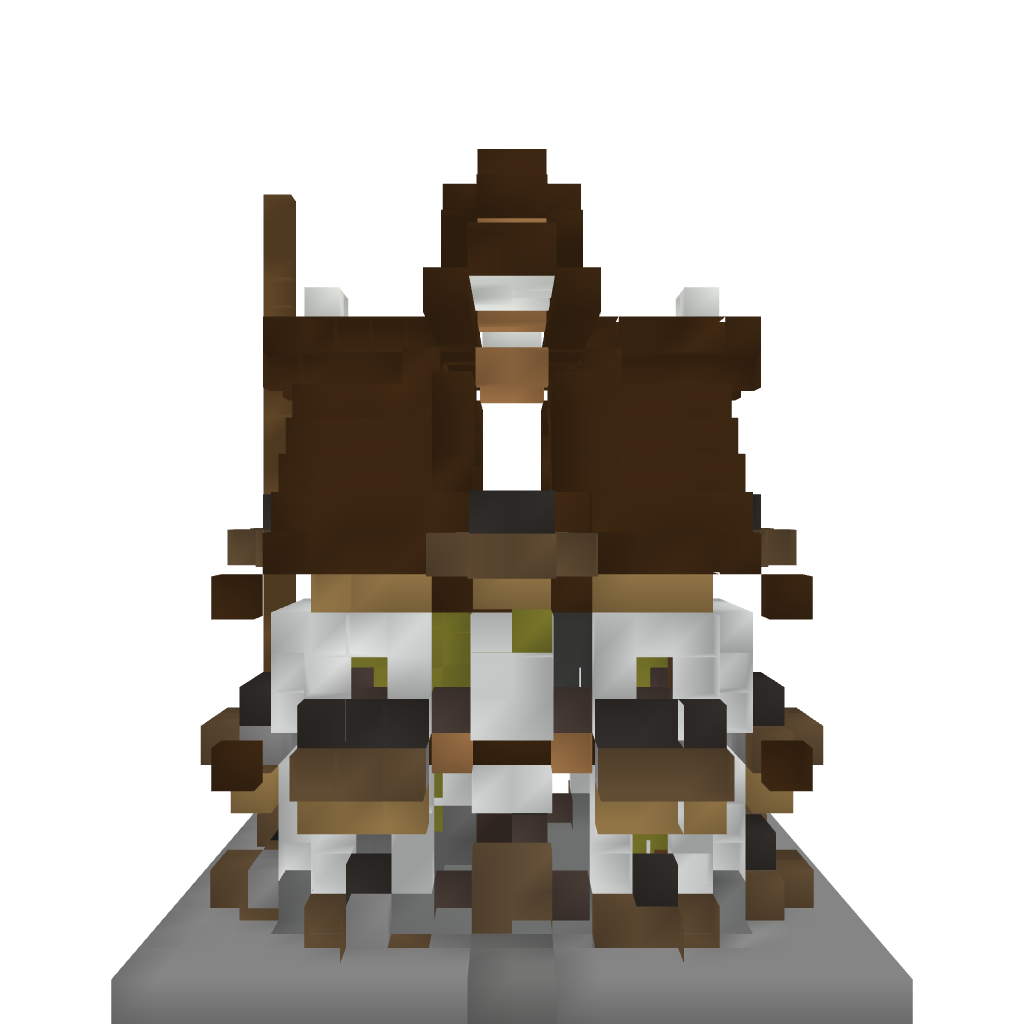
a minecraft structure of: Craft House